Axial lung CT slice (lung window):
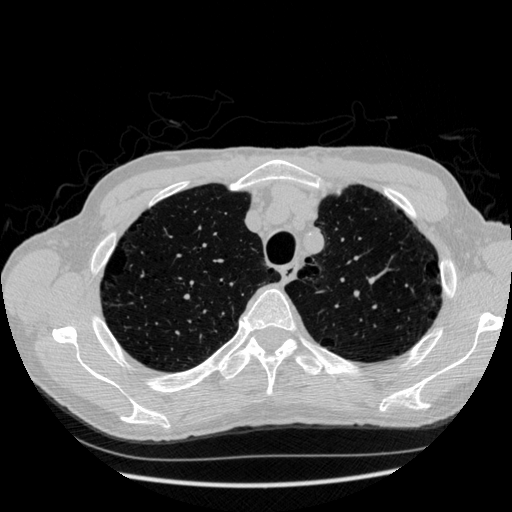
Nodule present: no